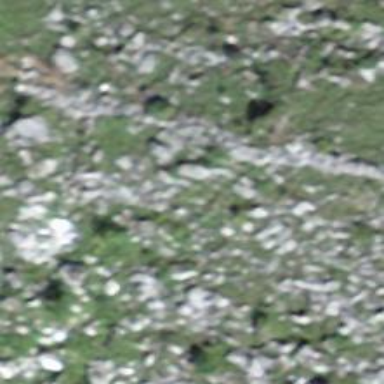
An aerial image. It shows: Dry stone wall barrier.